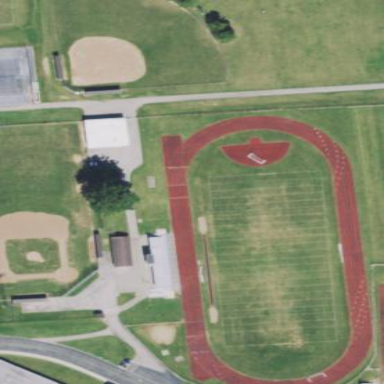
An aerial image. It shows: American football pitch for leisure and sport activities.